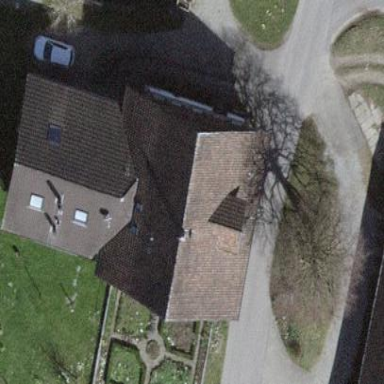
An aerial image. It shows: Simple house.